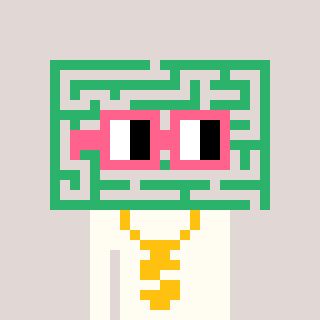
a pixel art character with square pink glasses, a maze-shaped head and a grayscale-colored body on a warm background